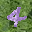
Label: 4